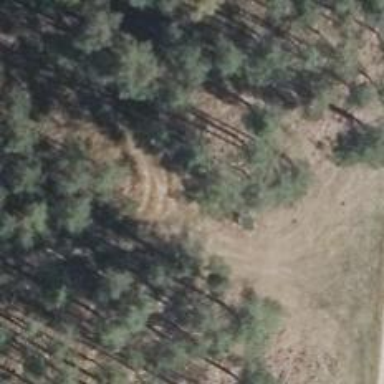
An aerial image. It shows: Track road with grade3 tracktype.